Question: What I'm trying to achieve is to get the browser's viewport height and add it to several classes of my css. So far I have this:
Get viewport height:
'''
var width = $(window).width();
var height = $(window).height();
'''
Add to css
'''
$('divOne').css({"height": " *viewport height* "});
$('divTwo').css({"top": " *viewport height* "});
$('divThree').css({"top": " *viewport height* + 200px"});
$('divTwo').css({"top": " *viewport height* + 400px "});
'''
Sample:

It would be really great if someone could provide some working piece of code here. My coding skills are very limited.
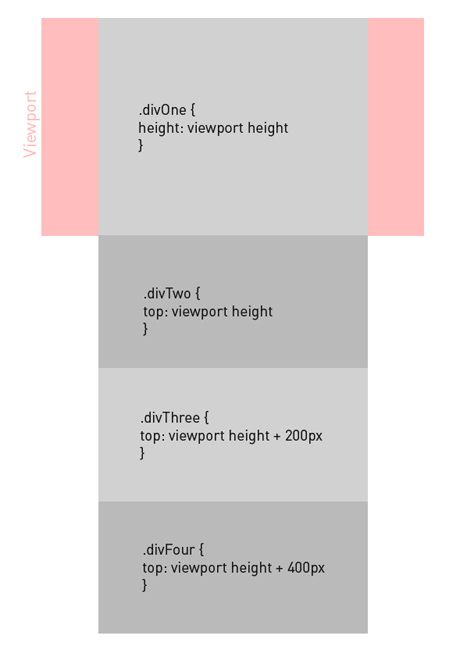
Answer: Your code looks about right to me, except you have to do the math outside of the string literals, and because you're using classes, you need a class selector (e.g., '".divOne"', not "divOne"), e.g.:
'''
var width = $(window).width();
var height = $(window).height();
$('.divOne').css({"height": height + "px"});
$('.divTwo').css({"top": height + "px"});
$('.divThree').css({"top": (height + 200) + "px"});
$('.divTwo').css({"top": (height + 400) + "px"});
'''
You probably also want to give divs two through four height, because otherwise they'll only be as tall as their content. And you need to be certain that the script operating on the divs is the divs in the markup, so that they exist when the code runs. (Or use jQuery's 'ready' event, but there's no need for that if you control where the script tags go.)
Here's an example that adds heights, etc.: <URL>
'''
<!DOCTYPE html>
<html>
<head>
<meta charset=utf-8 />
<title>Div Height And Such</title>
</head>
<body>
<div class="divOne">divOne</div>
<div class="divTwo">divTwo</div>
<div class="divThree">divThree</div>
<div class="divFour">divFour</div>
<script src="http://code.jquery.com/jquery-1.9.1.min.js"></script>
<script>
var width = $(window).width();
var height = $(window).height();
$('.divOne').css({"height": height + "px"});
$('.divTwo').css({
"top": height + "px",
"height": "200px"
});
$('.divThree').css({
"top": (height + 200) + "px",
"height": "200px"
});
$('.divTwo').css({
"top": (height + 400) + "px",
"height": "200px"
});
</script>
</body>
</html>
'''